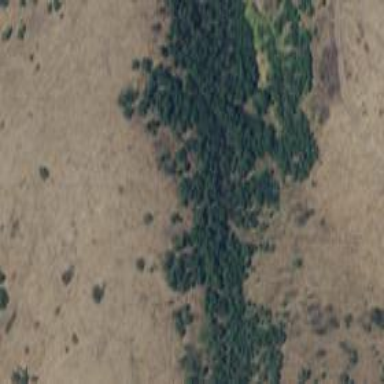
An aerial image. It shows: Patch of scrub vegetation.